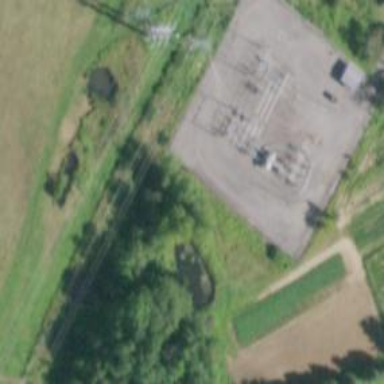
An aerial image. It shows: Outdoor distribution power substation.